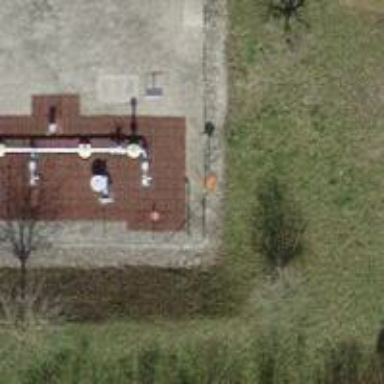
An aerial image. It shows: Pipeline structure.